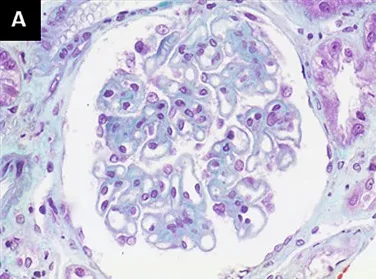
Kidney biopsy findings: (A) Global glomerular basement membrane thickening (Masson's Trichrome, 400x).
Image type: pathology (masson_trichrome)